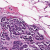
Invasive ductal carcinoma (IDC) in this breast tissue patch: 1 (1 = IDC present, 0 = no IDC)